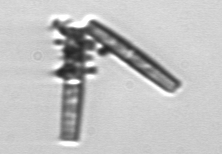
Label: Thalassionema